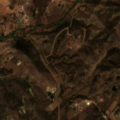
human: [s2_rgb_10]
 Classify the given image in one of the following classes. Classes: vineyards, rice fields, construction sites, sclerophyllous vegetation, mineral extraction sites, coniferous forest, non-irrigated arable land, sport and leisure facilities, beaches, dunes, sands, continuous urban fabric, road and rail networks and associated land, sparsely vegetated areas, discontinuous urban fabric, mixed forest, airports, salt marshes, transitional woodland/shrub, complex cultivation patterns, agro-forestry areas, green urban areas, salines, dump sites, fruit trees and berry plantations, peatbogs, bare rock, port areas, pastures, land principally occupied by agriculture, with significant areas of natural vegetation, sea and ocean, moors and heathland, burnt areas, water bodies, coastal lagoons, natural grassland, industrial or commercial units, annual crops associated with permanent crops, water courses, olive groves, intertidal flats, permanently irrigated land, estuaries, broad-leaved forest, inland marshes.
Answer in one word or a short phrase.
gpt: complex cultivation patterns, sclerophyllous vegetation, transitional woodland/shrub